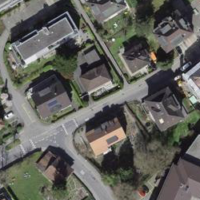
EUNIS habitat code: 54
Species observed at this site:
Polemonium caeruleum